Chest X-ray. View position: PA
Patient age: 80
Patient sex: M
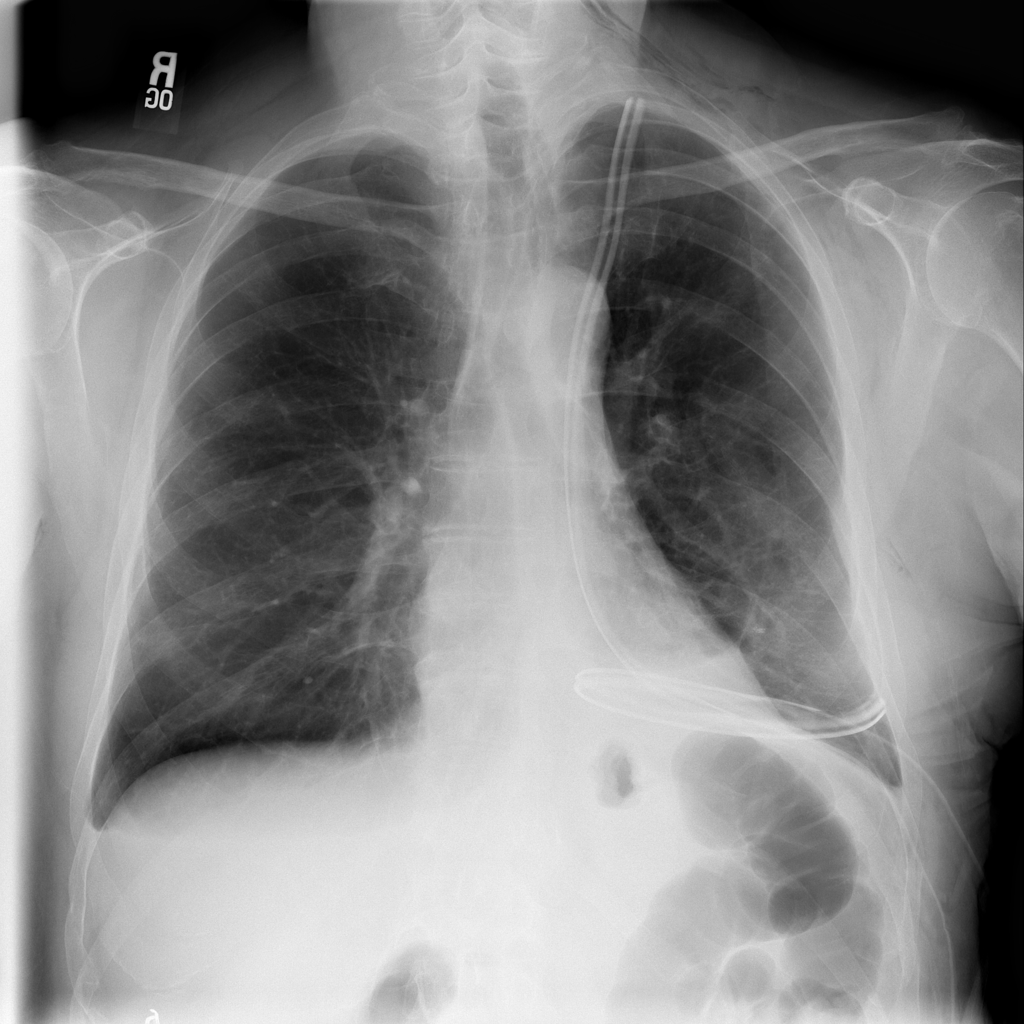
Finding: Pneumothorax